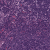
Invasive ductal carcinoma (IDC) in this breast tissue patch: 0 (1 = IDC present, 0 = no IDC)